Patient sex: F
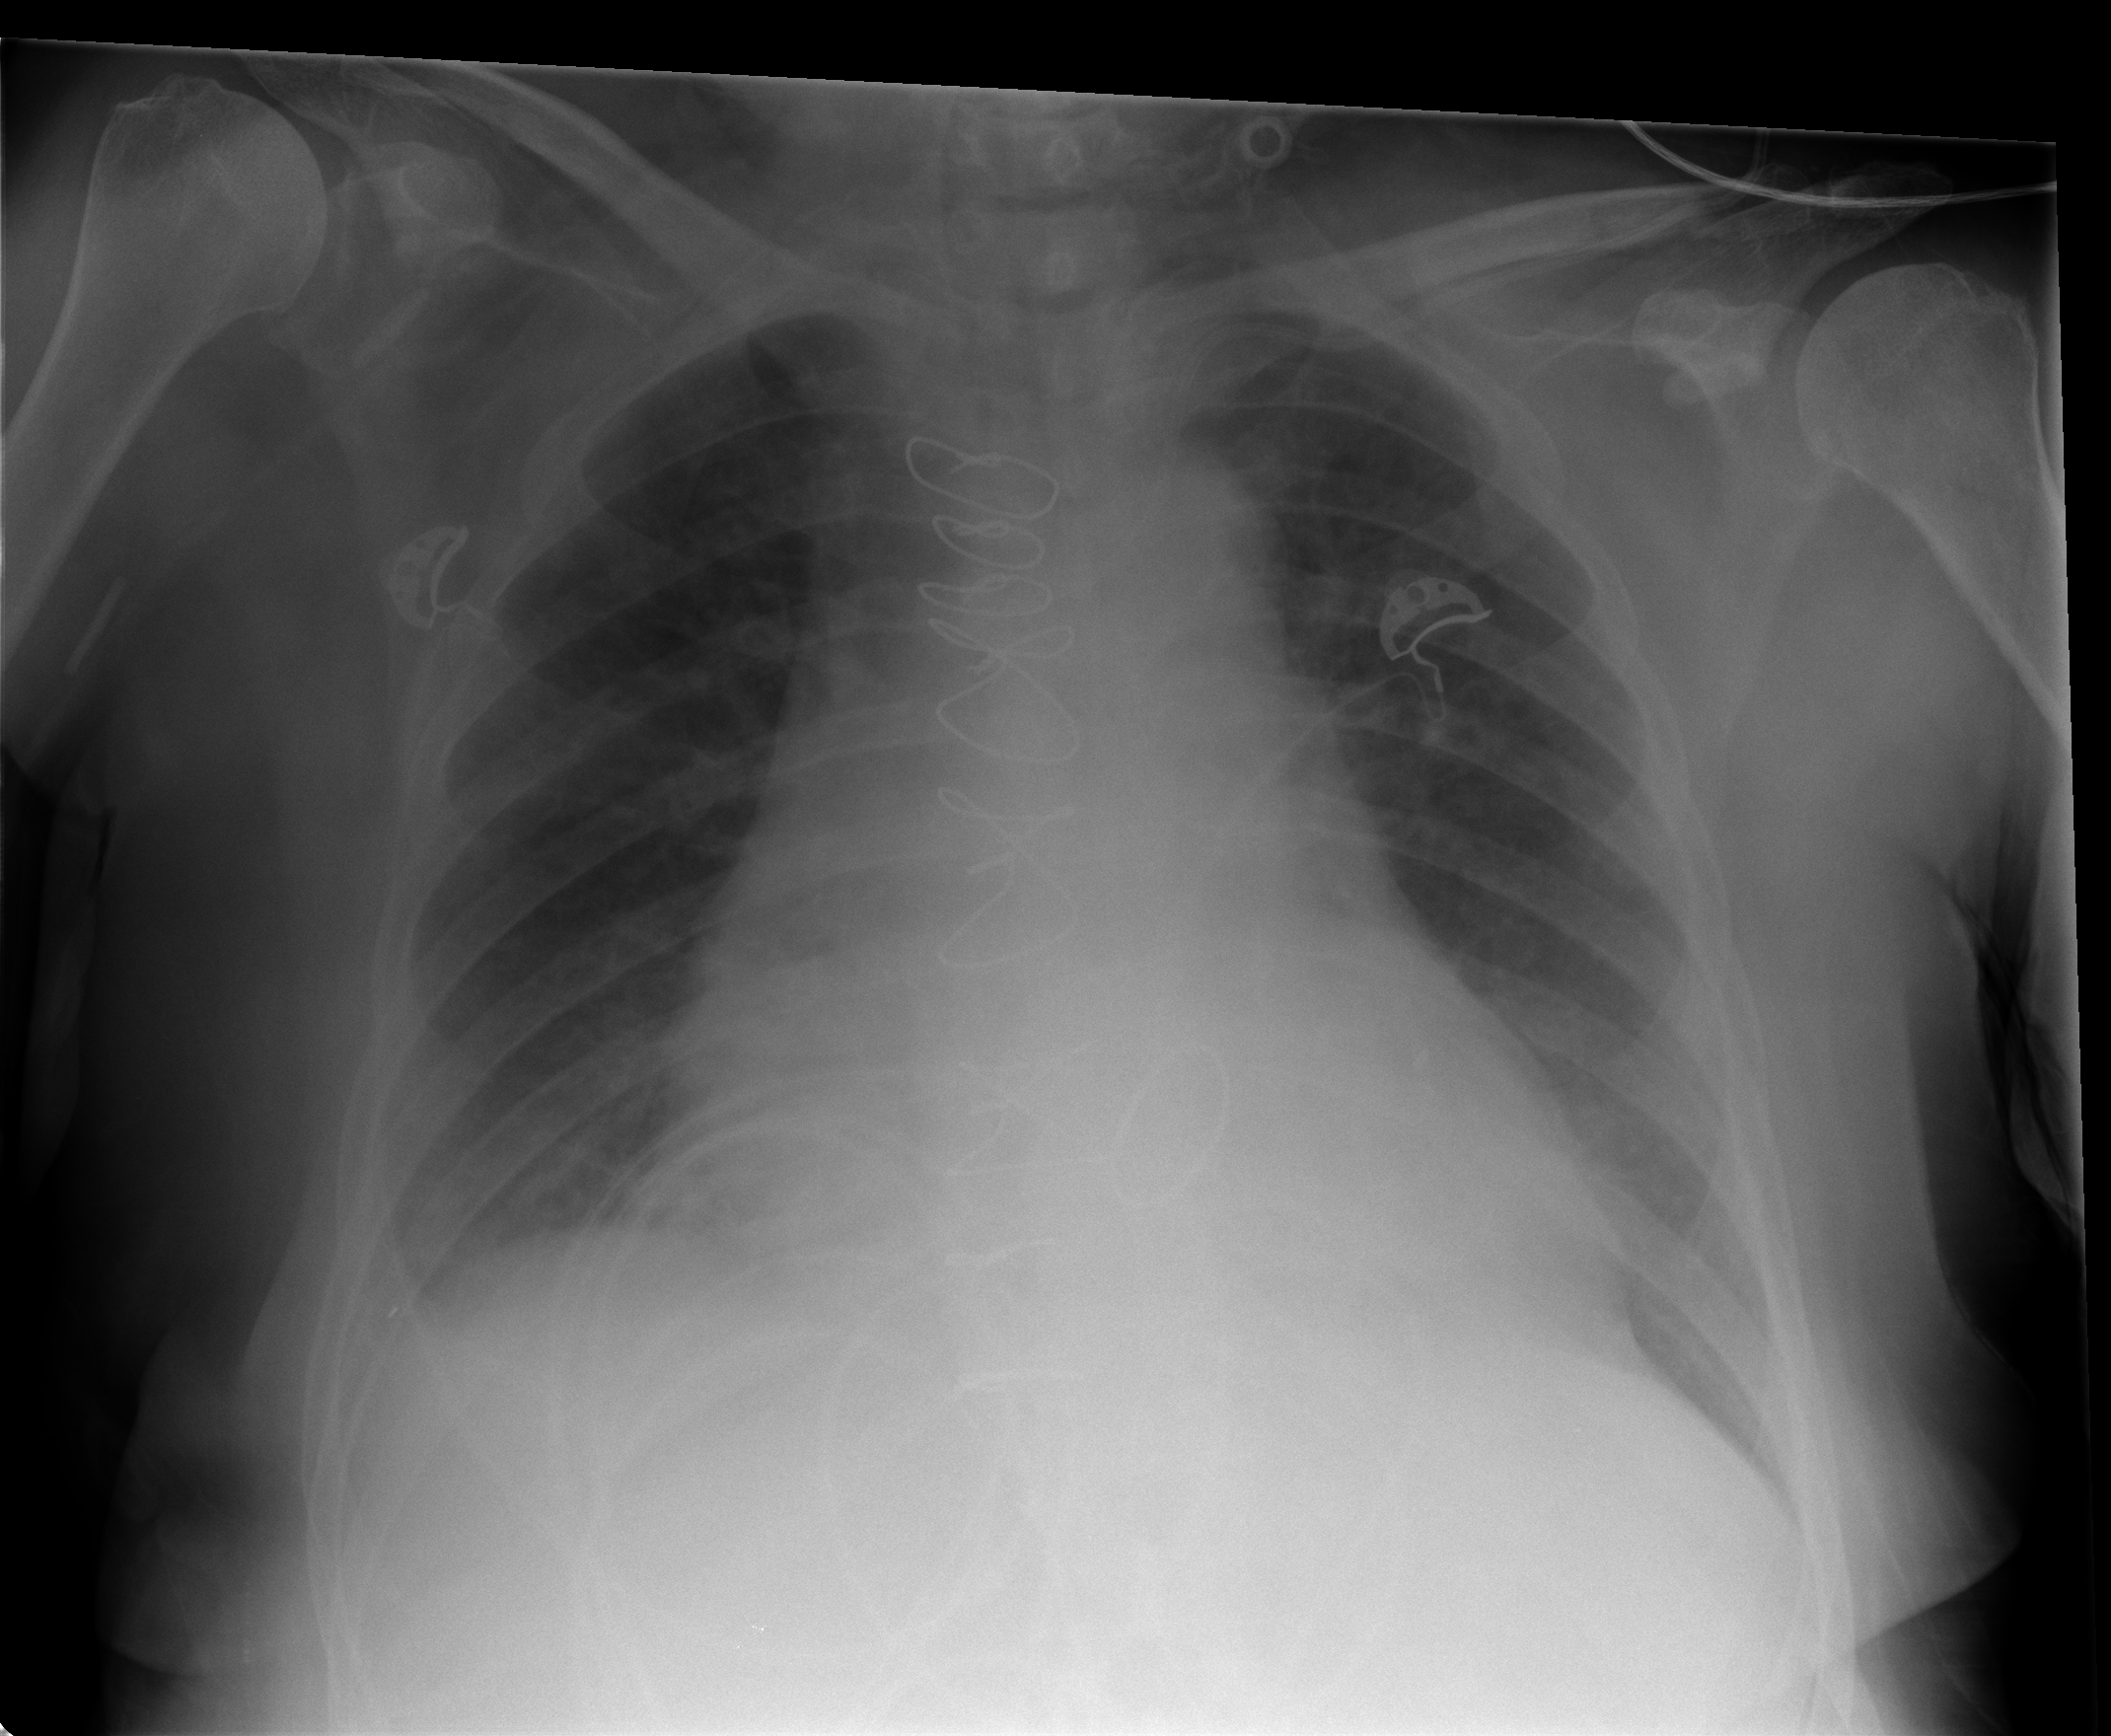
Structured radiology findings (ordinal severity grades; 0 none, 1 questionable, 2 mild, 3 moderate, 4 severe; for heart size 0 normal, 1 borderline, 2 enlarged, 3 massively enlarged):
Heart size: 2
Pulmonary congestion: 1
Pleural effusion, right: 1
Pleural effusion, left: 0
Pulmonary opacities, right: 0
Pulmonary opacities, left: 0
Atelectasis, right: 1
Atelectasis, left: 0